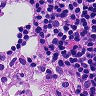
Metastatic tissue present: no